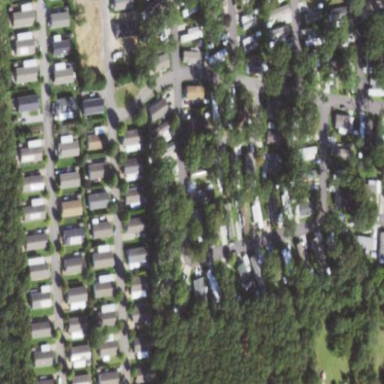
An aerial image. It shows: Residential area composed of single-family homes.